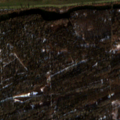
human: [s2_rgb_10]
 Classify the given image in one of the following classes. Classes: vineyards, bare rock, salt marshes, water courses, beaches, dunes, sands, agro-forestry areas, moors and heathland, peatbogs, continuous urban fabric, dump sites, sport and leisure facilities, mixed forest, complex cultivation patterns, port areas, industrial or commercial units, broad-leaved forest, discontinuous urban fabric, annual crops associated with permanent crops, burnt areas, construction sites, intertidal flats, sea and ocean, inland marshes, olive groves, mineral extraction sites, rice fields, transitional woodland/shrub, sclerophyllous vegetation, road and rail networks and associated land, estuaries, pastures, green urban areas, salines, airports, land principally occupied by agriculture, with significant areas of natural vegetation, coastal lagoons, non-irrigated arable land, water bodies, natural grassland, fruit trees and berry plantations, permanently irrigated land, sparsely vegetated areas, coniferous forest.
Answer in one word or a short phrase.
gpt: non-irrigated arable land, broad-leaved forest, transitional woodland/shrub, water bodies